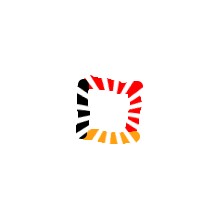
Shape: square